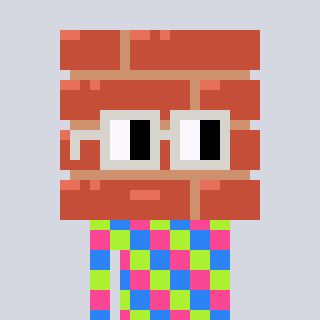
a pixel art character with square light gray glasses, a wall-shaped head and a gold-colored body on a cool background